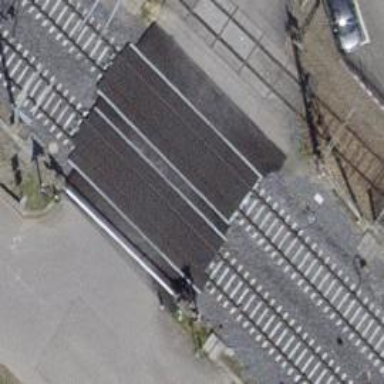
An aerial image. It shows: Railway level crossing.